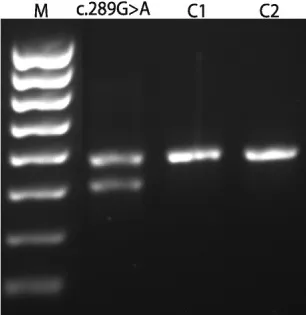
RNA and allele-specific analyses of the APC c.289G>A variant. B; Sanger sequencing of the upper RT-PCR product.
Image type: pathology (fish)